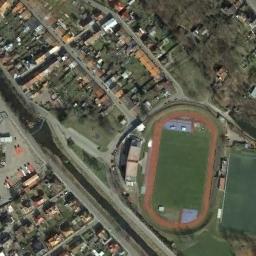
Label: ground_track_field